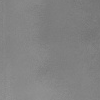
Atmospheric dust classification: dusty